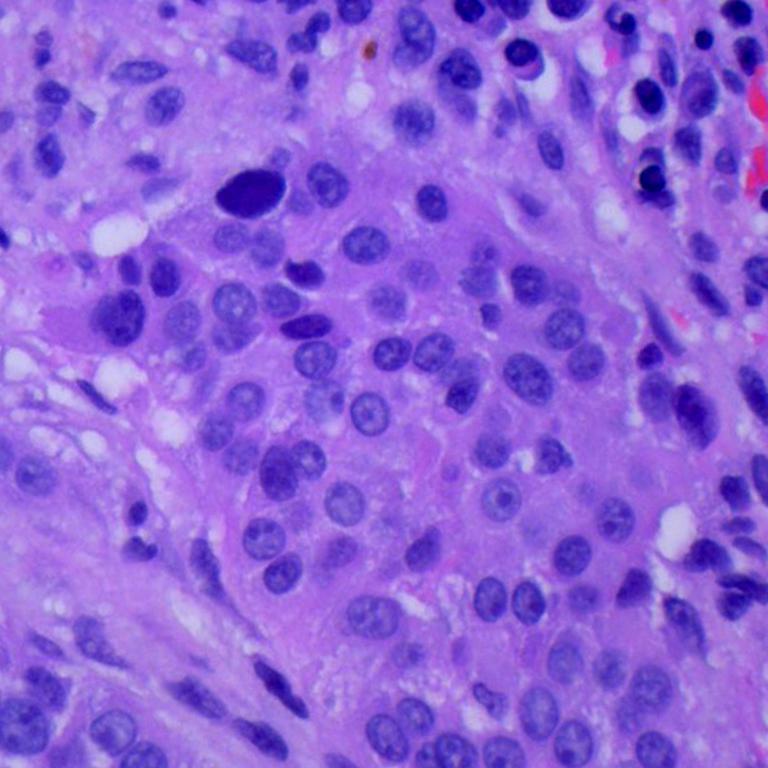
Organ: lung
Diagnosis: squamous carcinomas